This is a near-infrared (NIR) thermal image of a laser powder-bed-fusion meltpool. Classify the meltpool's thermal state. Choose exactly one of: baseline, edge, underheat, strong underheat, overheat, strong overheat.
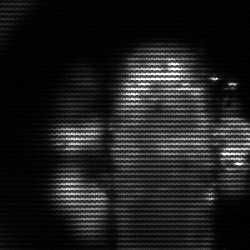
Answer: strong underheat